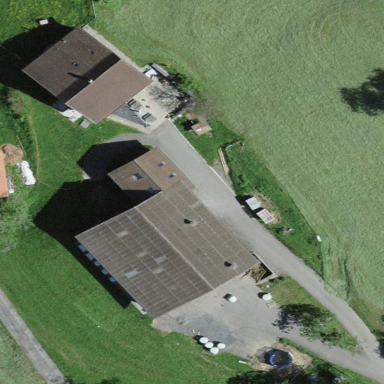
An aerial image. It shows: Farm with farmyard.